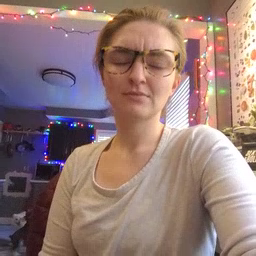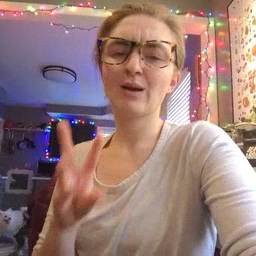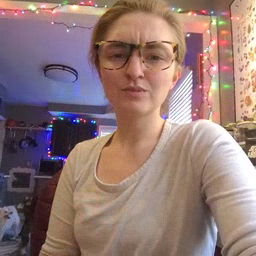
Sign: owie